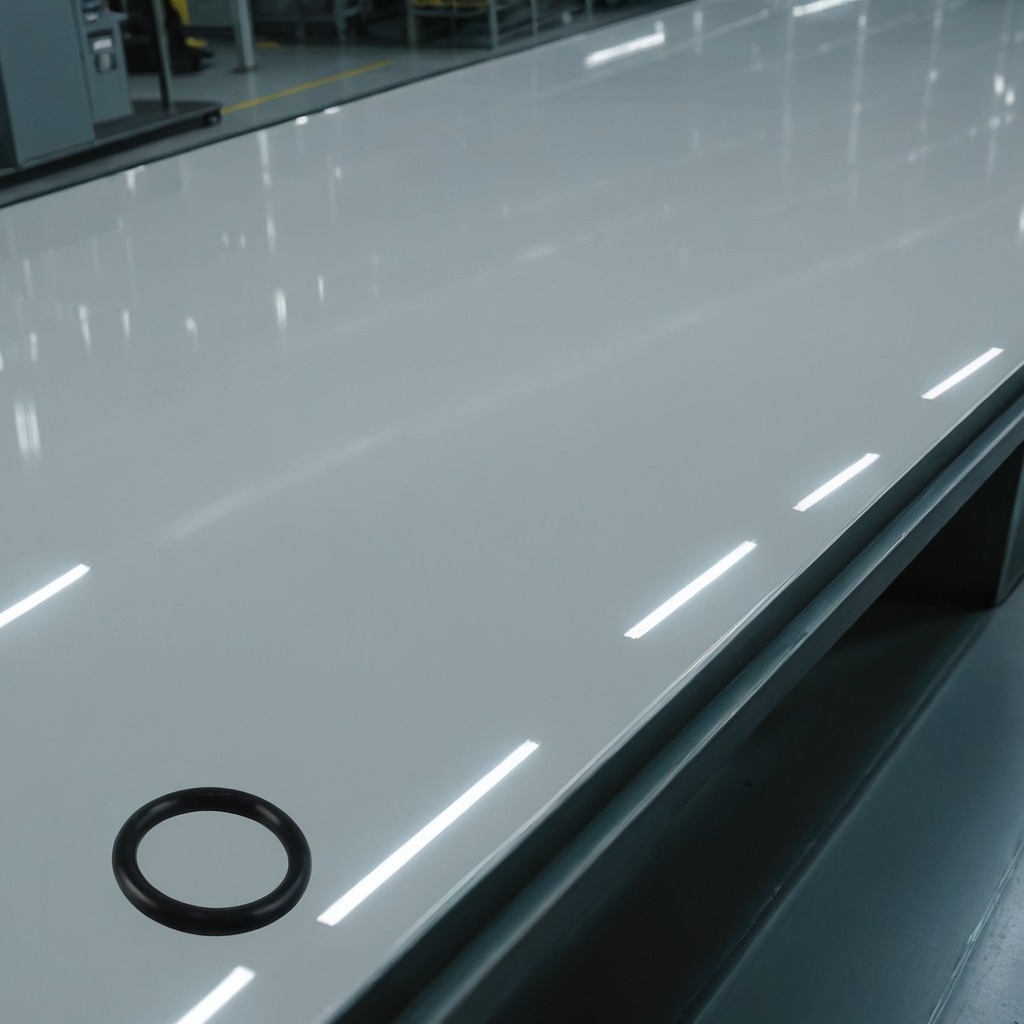
A rubber O-ring is lying on a table in a ship maintenance bay industrial lighting.